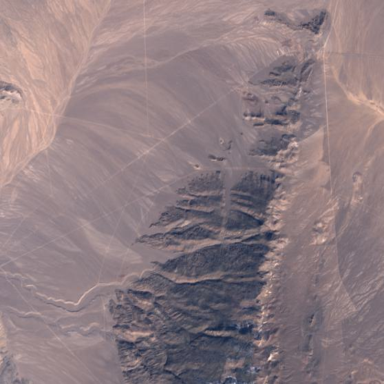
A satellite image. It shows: Scenic view captured in the desert.